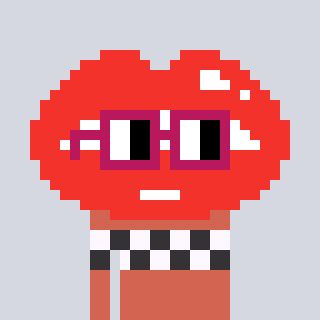
a pixel art character with square dark red glasses, a lips-shaped head and a peachy-colored body on a cool background